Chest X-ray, PA view. Patient: 68 years old, sex M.
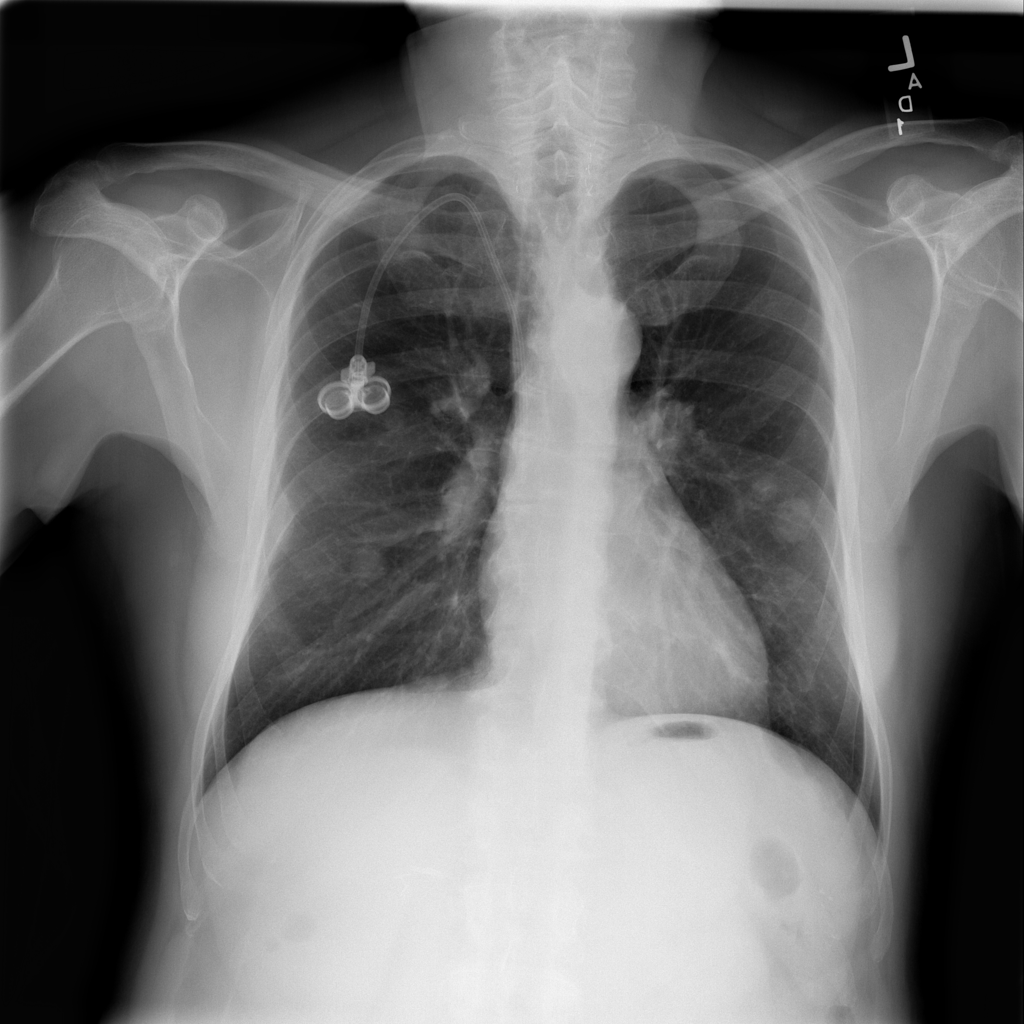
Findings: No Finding